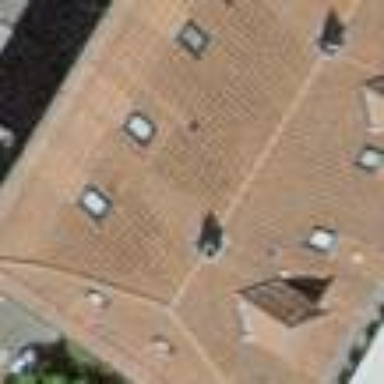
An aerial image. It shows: Residential building with hipped roof covered in maroon roof tiles. The roof orientation is across.